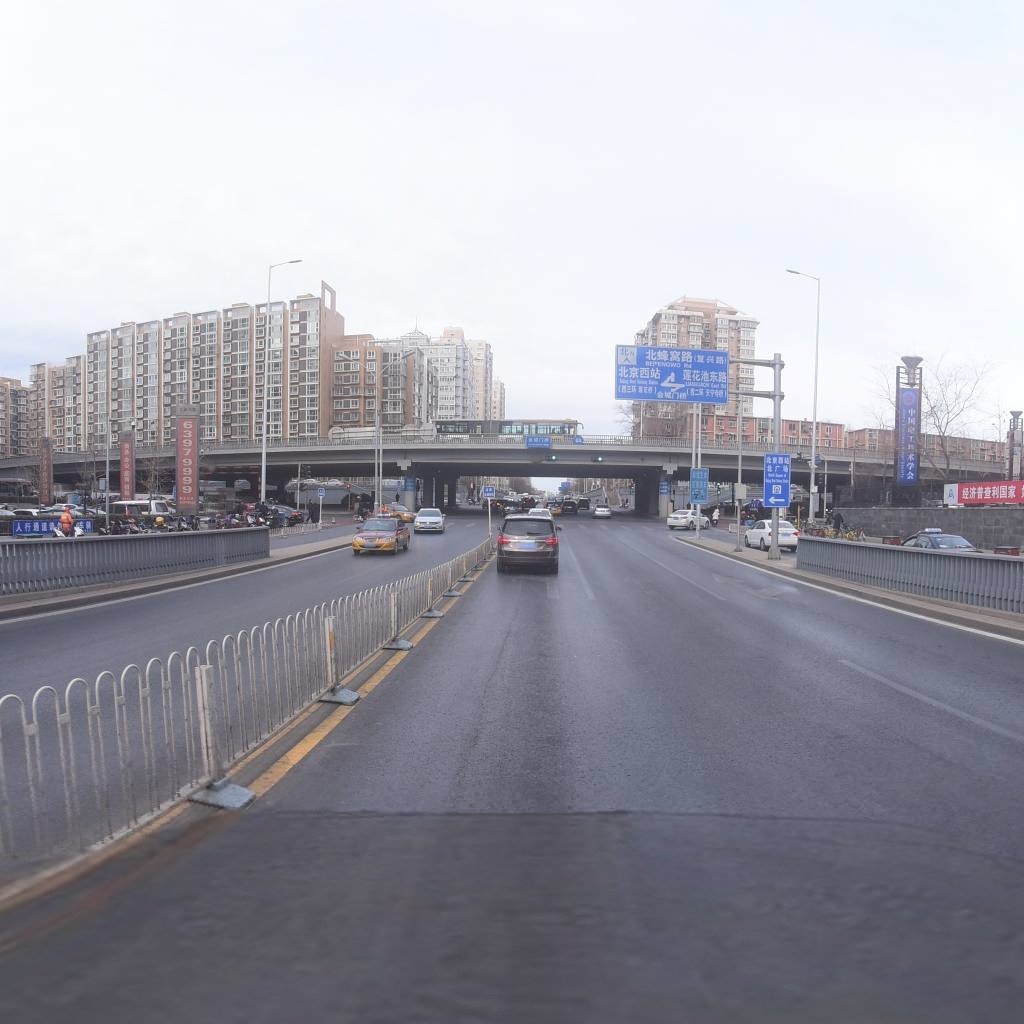
Region: Xicheng
Road damage annotations: longitudinal crack